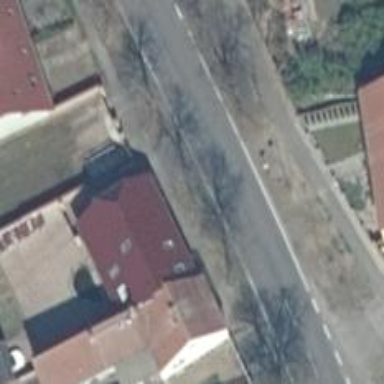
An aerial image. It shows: House with gabled roof oriented along the building. The roof color is maroon.